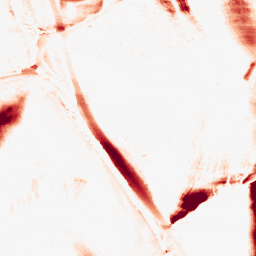
Category: morphological
Decomposition family: morphological_ellipse
Decomposition parameters: operation: opening
width: 10
height: 50
Upsampling method: bspline
Upsampling parameters: scale: 8
Upsampling scale: 8